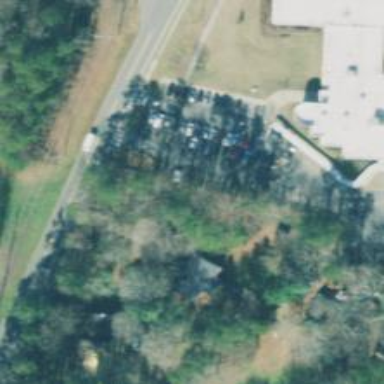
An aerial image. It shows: Parking area.